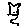
Label: cat